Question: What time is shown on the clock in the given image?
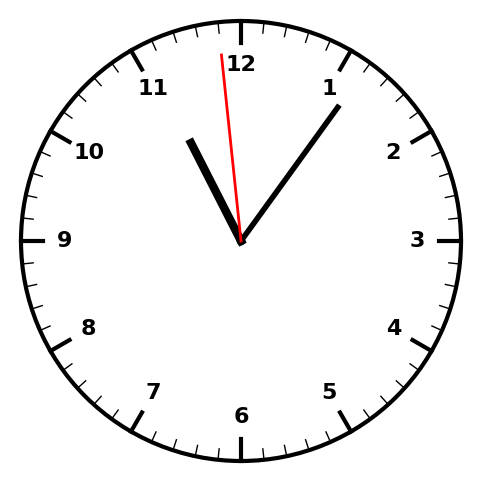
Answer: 11:05:59